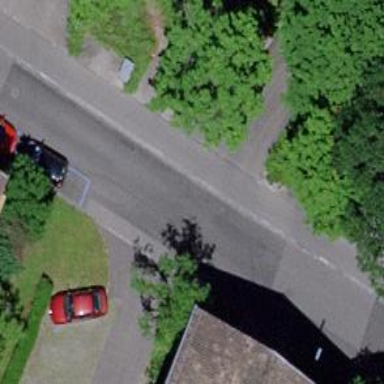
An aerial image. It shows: Residential road with asphalt surface and separate sidewalk.